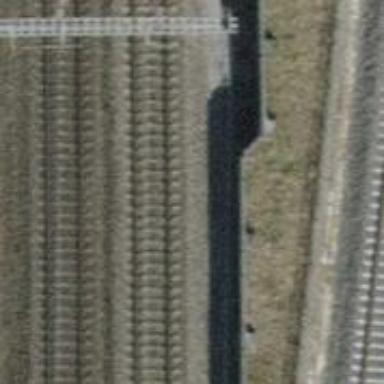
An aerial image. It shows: Noise barrier retaining wall.